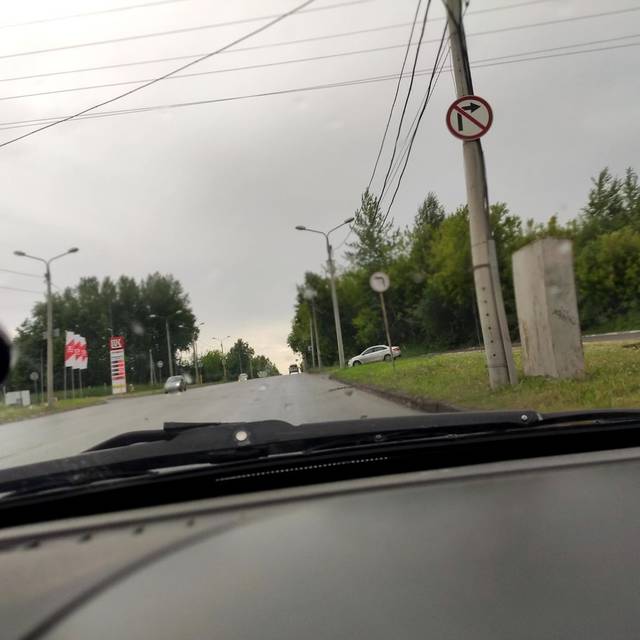
Region: Russia
Coordinates: 58.066, 56.365